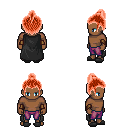
a pixel art fantasy rpg character, male body template, human, dark skin, black cape, magenta pants, red short topknot hairstyle, leather bracers, gray slippers, four views (front, back, left, right), 2x2 character sprite sheet, small pixel art, hard edges, no anti-aliasing